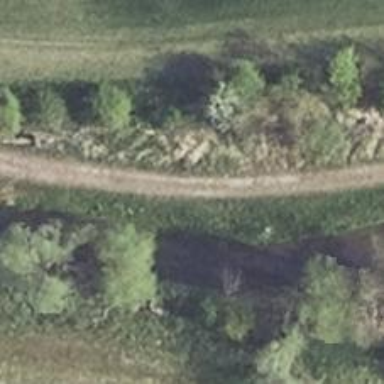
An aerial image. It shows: Grass track with grade4 quality surface.